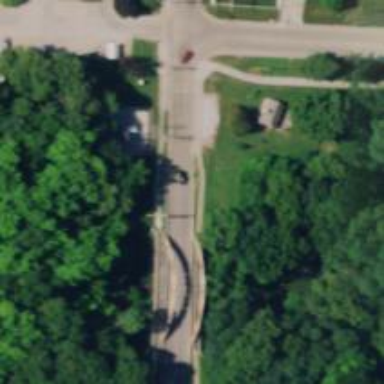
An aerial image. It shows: Secondary road crossing bridge.